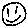
Label: smiley face